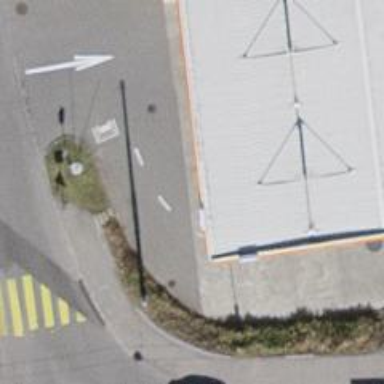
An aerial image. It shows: Road with steps.